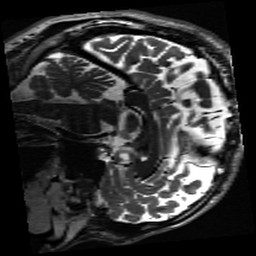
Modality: inplaneT2
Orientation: sagittal